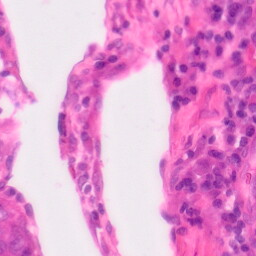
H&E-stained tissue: Colon